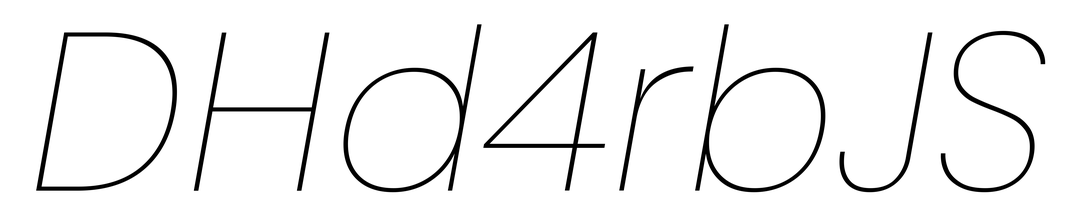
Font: Poppins-ThinItalic